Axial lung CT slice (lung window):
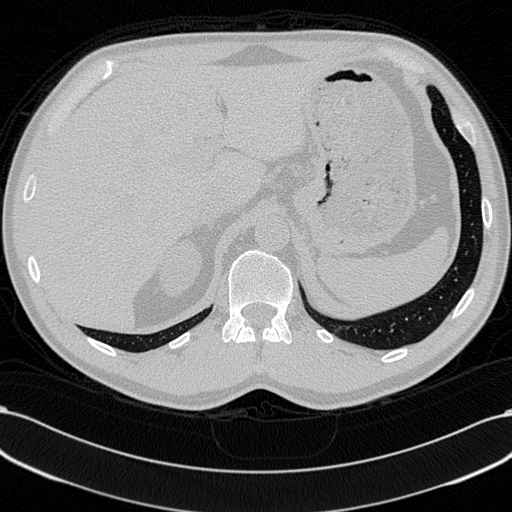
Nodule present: no